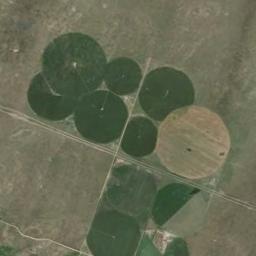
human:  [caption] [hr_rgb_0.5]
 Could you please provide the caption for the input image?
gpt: Several green and tan mixed circular farmland of different sizes .

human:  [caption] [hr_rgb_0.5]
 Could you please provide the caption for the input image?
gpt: Several dark green circular farmlands and a khaki circular farmlands are neatly arranged on the wasteland .

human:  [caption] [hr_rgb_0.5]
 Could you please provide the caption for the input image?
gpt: Some green circle farmland are in the bare land .

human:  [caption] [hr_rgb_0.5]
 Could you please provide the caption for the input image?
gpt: There is some open space in the picture .

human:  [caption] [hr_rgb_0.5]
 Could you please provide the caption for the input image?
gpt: There are some circular farmlands of different sizes arranged side by side .